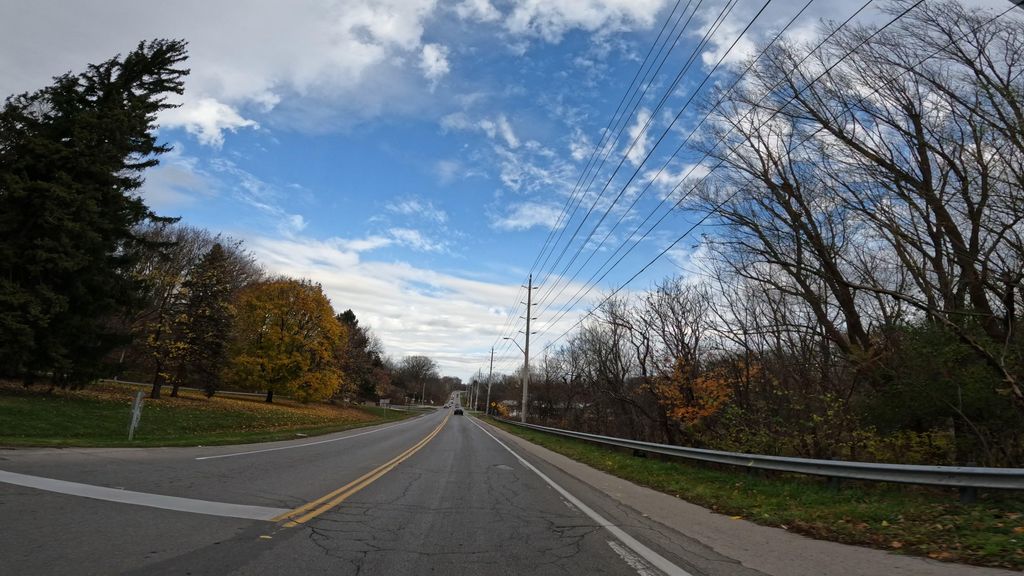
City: hamilton